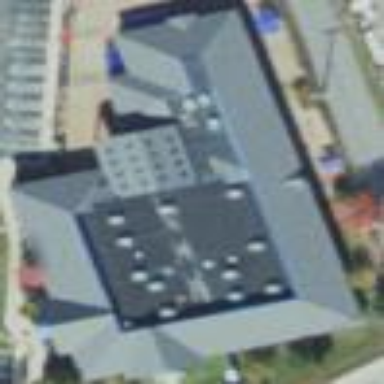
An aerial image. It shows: School building.